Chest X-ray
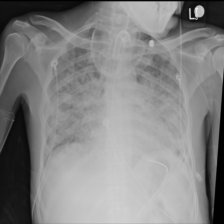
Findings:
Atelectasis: negative
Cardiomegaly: negative
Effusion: negative
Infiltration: negative
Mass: negative
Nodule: negative
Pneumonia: negative
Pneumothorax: negative
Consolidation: negative
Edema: negative
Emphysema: negative
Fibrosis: negative
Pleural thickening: negative
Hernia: negative